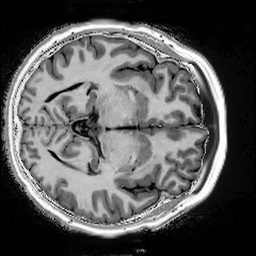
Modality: T1w
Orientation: axial
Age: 61
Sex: male
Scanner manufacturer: siemens
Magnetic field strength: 3 T
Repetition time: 5 s
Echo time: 0.00298 s